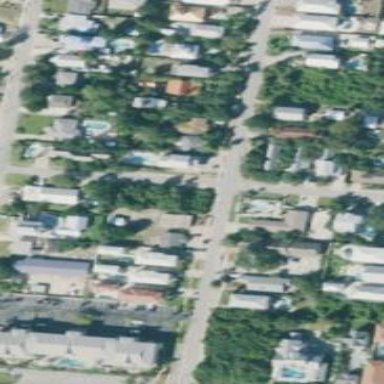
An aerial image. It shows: This residential area consists of single-family homes.